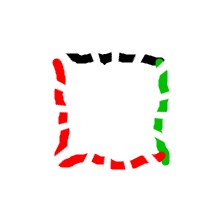
Shape: square